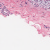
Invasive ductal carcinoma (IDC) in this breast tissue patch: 0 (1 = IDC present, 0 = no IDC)